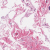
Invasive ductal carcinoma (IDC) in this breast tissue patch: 0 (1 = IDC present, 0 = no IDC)